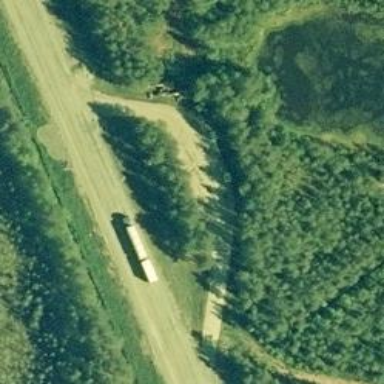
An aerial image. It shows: Rest area along the road.